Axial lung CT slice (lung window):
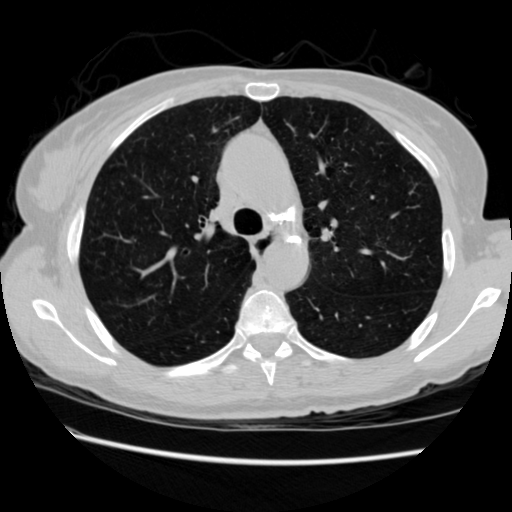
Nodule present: no